Question: I added the "addthis" Facebook like buttons to certain pages on my website.
Trouble is if someone clicks it, the add comment pop up box appears, but only half of it. The other half is hidden behind a map.
I have tried floating the element that contains the addthis snippet to the left but there is an issue with my selectors as the the social media buttons at the top of the page (within the header) are then affected. I only want to apply styling to the "in page" like buttons, if you will.
I've attached a screen:
Other things that I have tried:
Setting overflow of containing element to visible
I'm suspicious that the issue may be due to my lack of ability to select the correct element. This element is a cut n paste code snippet from a 3rd party (addthis).
If anyone can offer some pointers I'd be super grateful. Site is here, if you click on any of the "reports": <URL>
I'm seeking advice on best approach (What element to try to alter) and do what with.
---
I've found a temp solution for now. I floated the containing element to the left and changed the overflow to visible. This alters the site elements to fit the Like button behavior, rather than the other way around. If I knew how to display the like button pop out above all other elements (I tried z-index) I would have done that or, better, had the pop out dialogue pop out to the left rather than to the right.
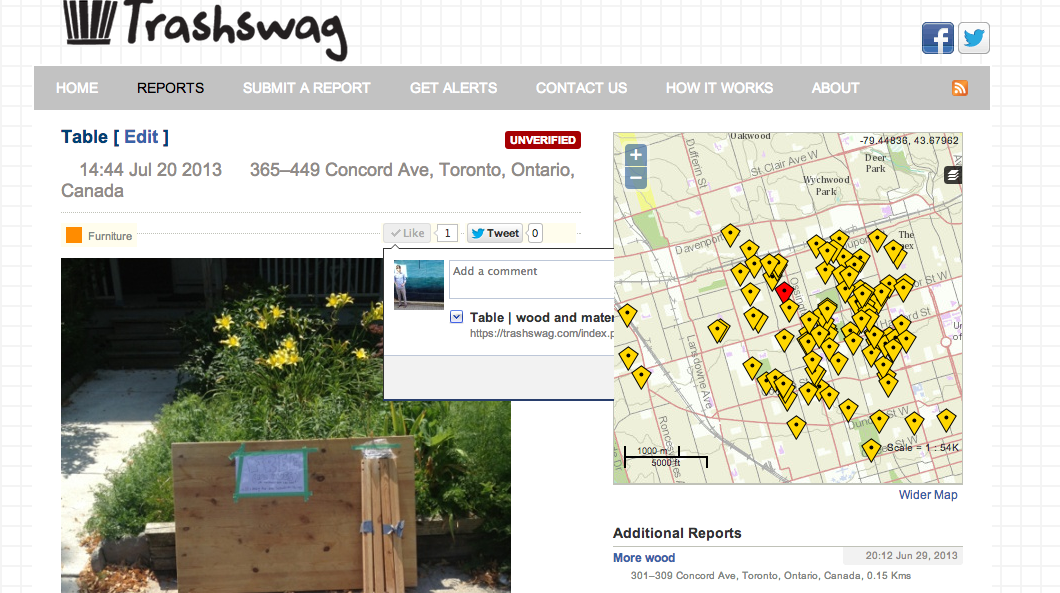
Answer: Adding style="overflow:visible;" to the parent element of class="addthis_toolbox" solved my problem.